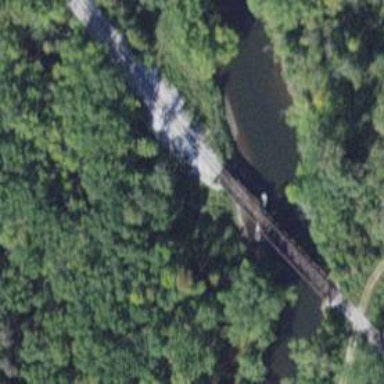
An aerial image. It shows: Railway bridge.